Aerial crown-view tile of a tropical tree (Barro Colorado Island, Panama), acquired 20241014:
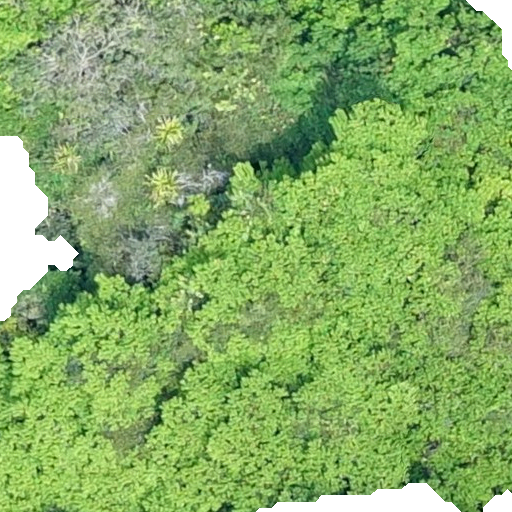
Species: Tachigali panamensis
GBIF accepted scientific name: Tachigali panamensis
Crown area: 510.442 m²